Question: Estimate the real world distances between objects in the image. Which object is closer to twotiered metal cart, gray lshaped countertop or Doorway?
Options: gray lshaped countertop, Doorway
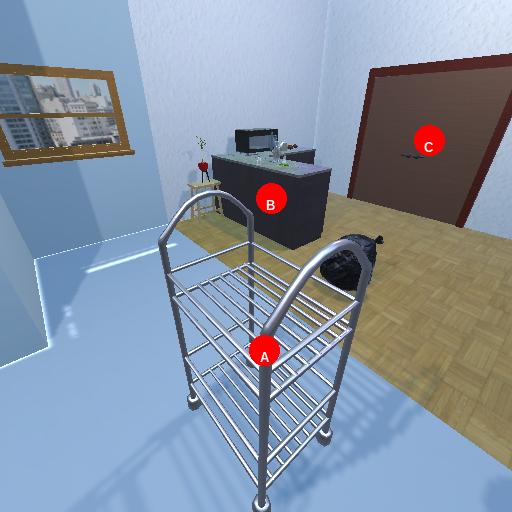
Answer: gray lshaped countertop